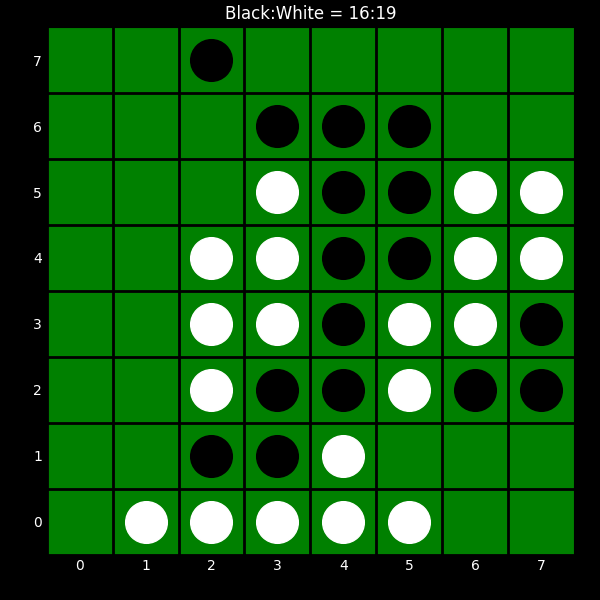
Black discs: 16
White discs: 19